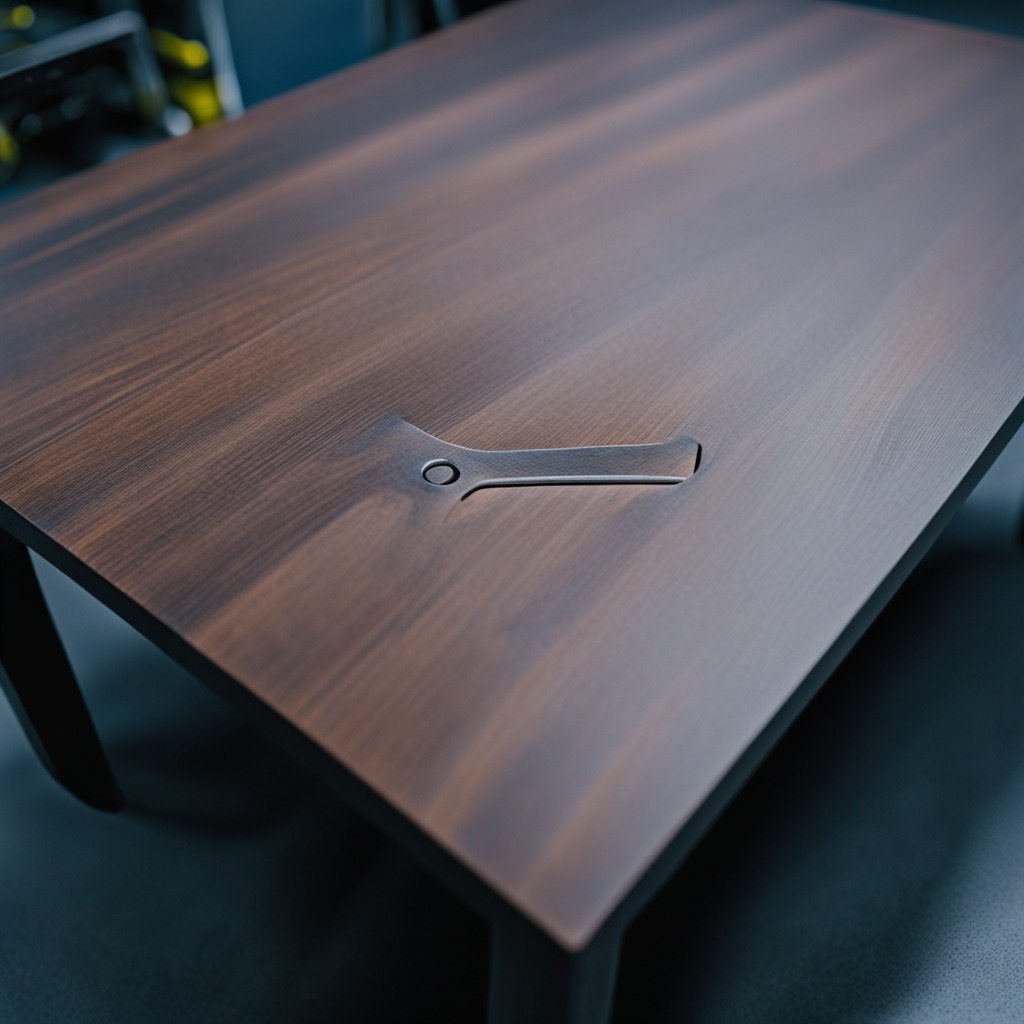
An wrench is lying on the old table with burn marks in a small garage at twilight.